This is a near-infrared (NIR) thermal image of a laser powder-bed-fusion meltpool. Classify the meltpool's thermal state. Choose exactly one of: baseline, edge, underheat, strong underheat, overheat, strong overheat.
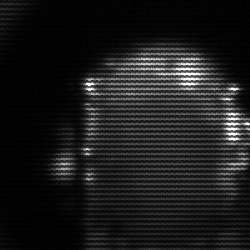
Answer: baseline